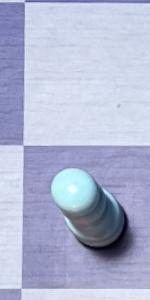
Label: Pawn_White